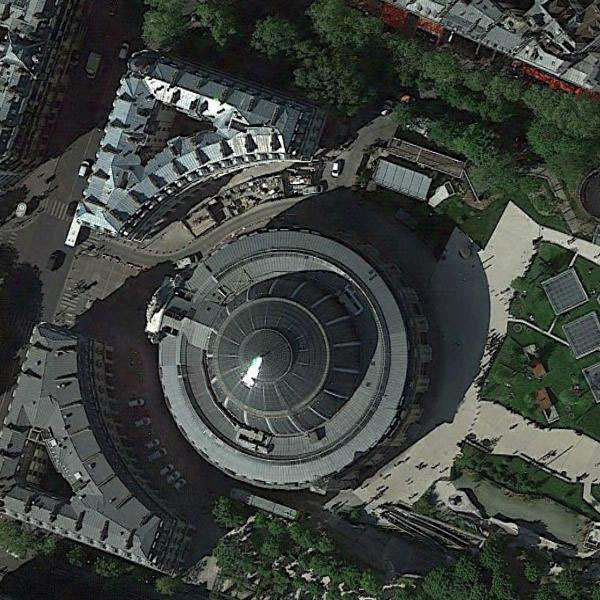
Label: Church